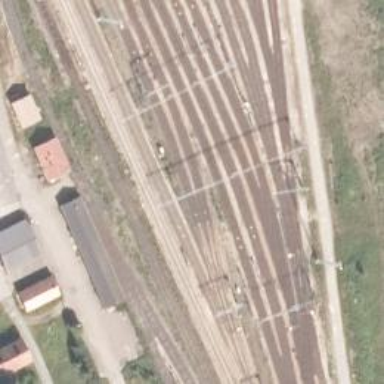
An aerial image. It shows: Electrified rail siding with contact line.